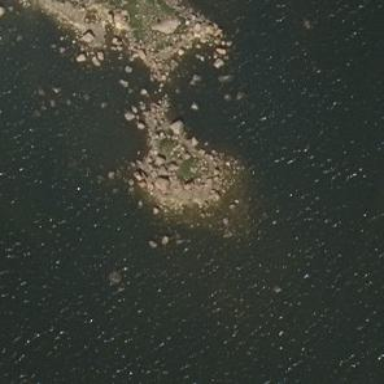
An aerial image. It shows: Islet located along the natural coastline.